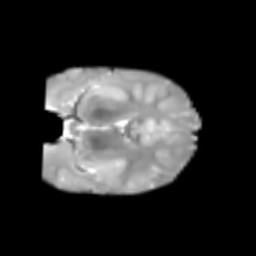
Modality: T2w
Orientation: coronal
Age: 6
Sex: male
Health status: healthy